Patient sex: F
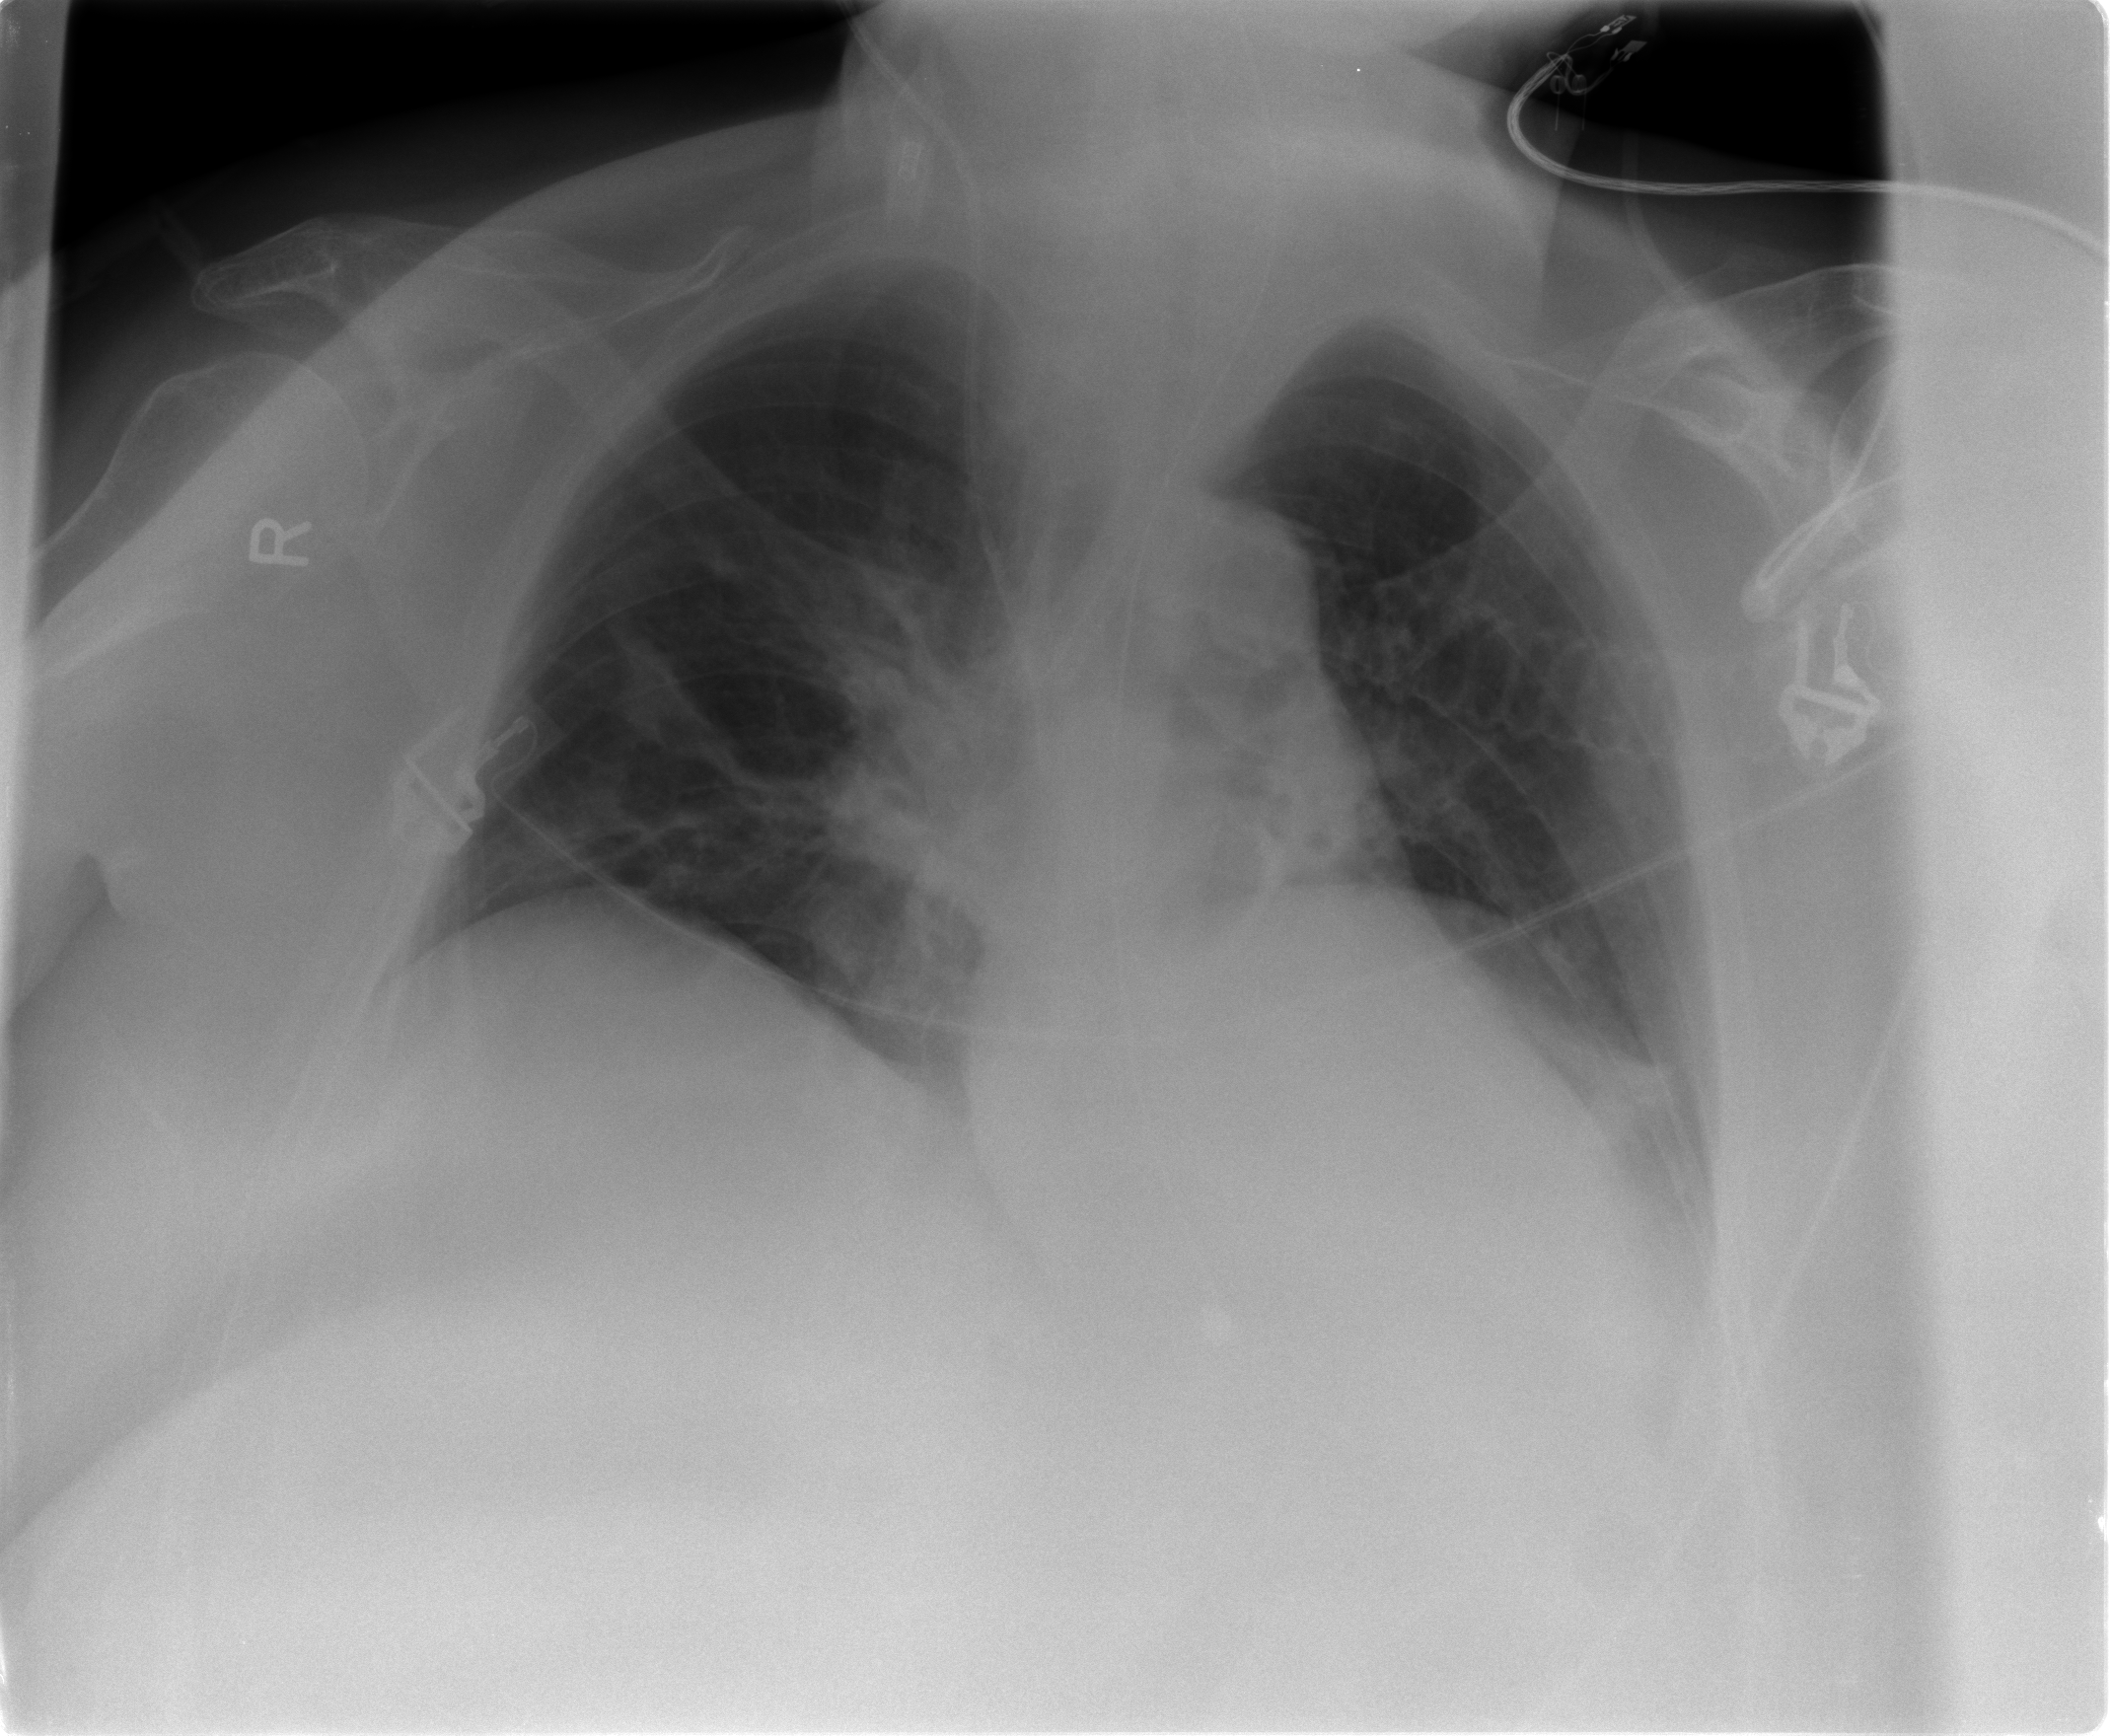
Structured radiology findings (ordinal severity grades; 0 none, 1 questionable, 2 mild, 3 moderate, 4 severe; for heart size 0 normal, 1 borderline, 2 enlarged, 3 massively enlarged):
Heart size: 0
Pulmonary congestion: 2
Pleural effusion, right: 0
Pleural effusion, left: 2
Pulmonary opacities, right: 0
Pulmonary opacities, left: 0
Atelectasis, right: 2
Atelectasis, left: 2